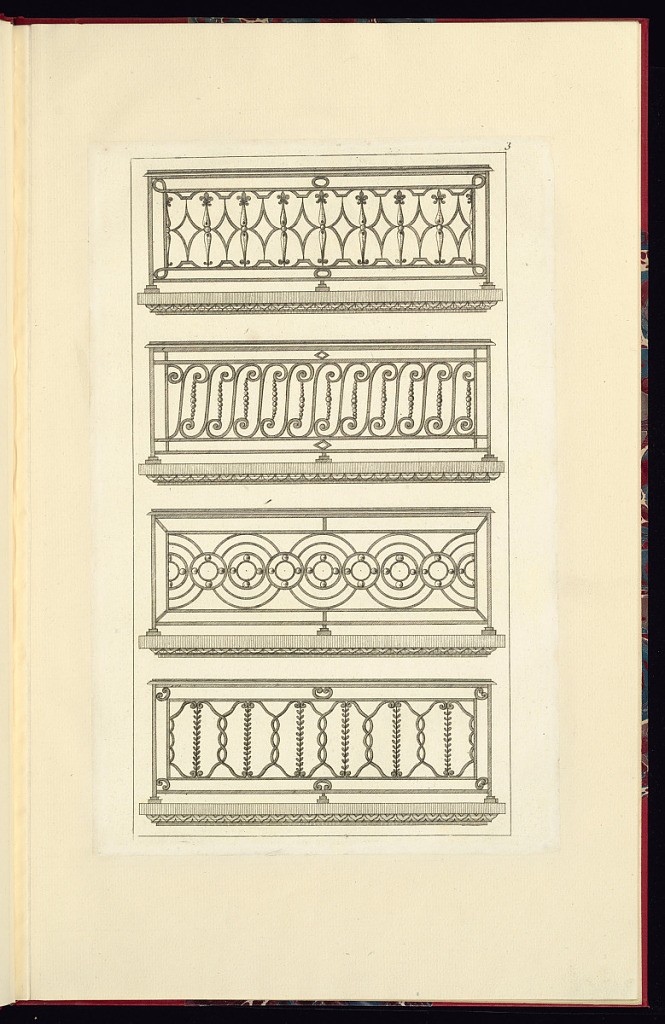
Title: Four Balustrade Designs
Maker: Jean-Baptiste Fay, French, active 1765 – 1790s
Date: late 18th century
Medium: Etching and engraving on laid paper
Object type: Print
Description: Four wrought iron balustrade designs for balconies featuring geometric patterns and shapes, beads, fleurs-de-lys, leaves, c-scrolls, and running pattern moldings. The plate is numbered.